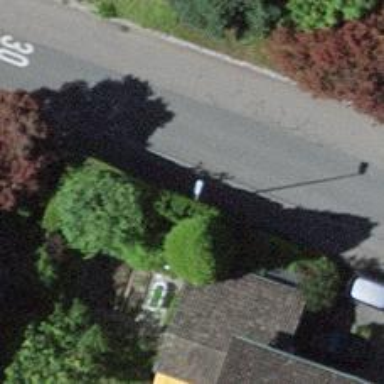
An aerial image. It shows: Post box is visible.